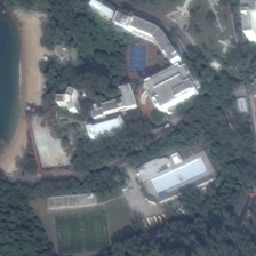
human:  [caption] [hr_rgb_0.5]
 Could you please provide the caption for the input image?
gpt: There are many green trees around the football field and basketball court in the school.

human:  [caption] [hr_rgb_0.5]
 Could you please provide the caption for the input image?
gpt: There are many green trees around the football field and basketball court in the school.

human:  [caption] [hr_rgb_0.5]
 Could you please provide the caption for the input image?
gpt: There are many green trees around the football field and basketball court in the school.

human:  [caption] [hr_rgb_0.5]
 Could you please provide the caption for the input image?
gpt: There are many green trees around the football field and basketball court in the school.

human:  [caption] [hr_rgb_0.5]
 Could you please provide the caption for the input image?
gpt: There are many green trees around the football field and basketball court in the school.